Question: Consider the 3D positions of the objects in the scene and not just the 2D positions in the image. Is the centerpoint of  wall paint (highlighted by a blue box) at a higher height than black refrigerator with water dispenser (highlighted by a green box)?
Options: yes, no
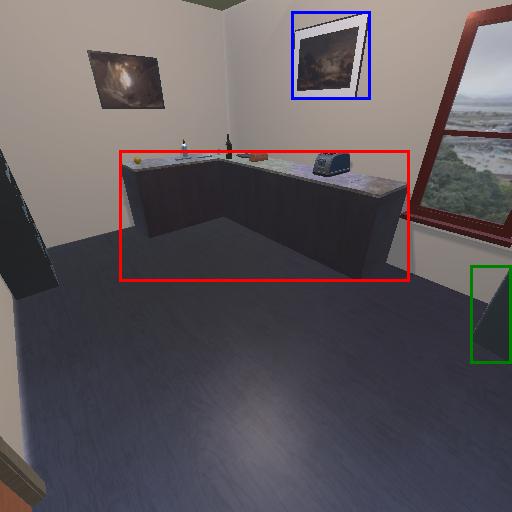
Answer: yes